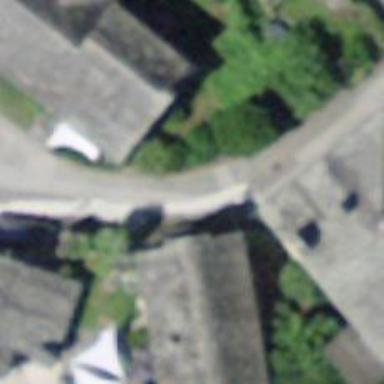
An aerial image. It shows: Smooth asphalt road in residential area.